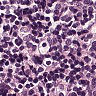
Metastatic tissue present: no